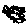
Label: sun